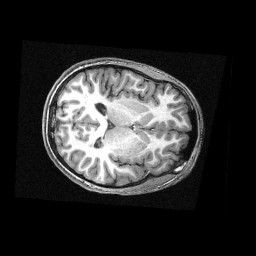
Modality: T1w
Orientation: axial
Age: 14
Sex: male
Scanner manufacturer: siemens
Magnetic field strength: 3 T
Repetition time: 2.3 s
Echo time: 0.00336 s